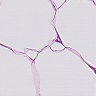
Metastatic tissue present: no